Field crop: maize
Growth stage: 2
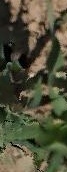
Species: maize